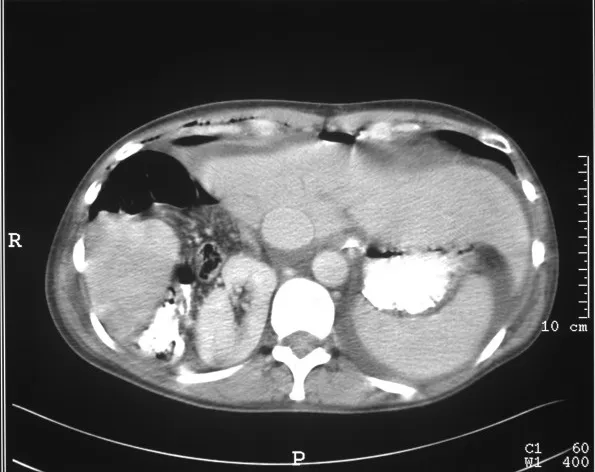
CT scan of thorax and abdomen demonstrating the abnormal anatomy.
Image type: radiology (ct)